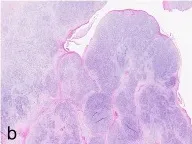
Images of an extra-articular tenosynovial chondromatosis of the index finger in a 65-year-old female (the same patient in Fig. (1)). Low-magnification views of H&E stained histology sections showing multiple cartilaginous nodules (a and b). Original magnifications of panels:. X40.
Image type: pathology (h&e)